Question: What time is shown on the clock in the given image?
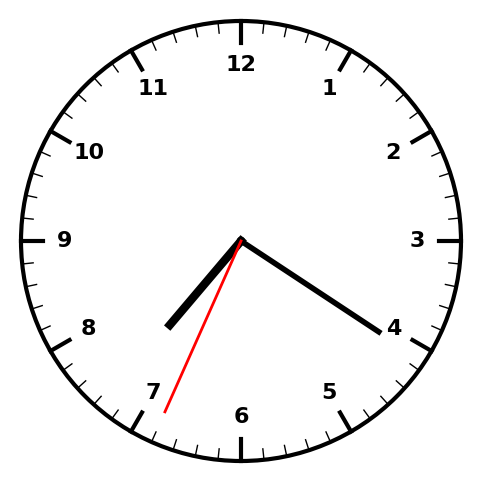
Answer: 07:20:34